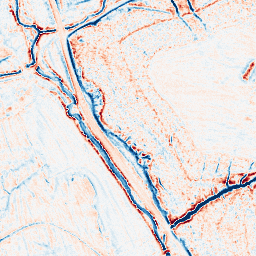
Category: edge_preserving
Decomposition family: anisotropic_diffusion
Decomposition parameters: iterations: 20
kappa: 50
gamma: 0.1
Upsampling method: sinc_hamming
Upsampling parameters: scale: 2
kernel_size: 8
Upsampling scale: 2